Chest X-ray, PA view. Patient: 32 years old, sex M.
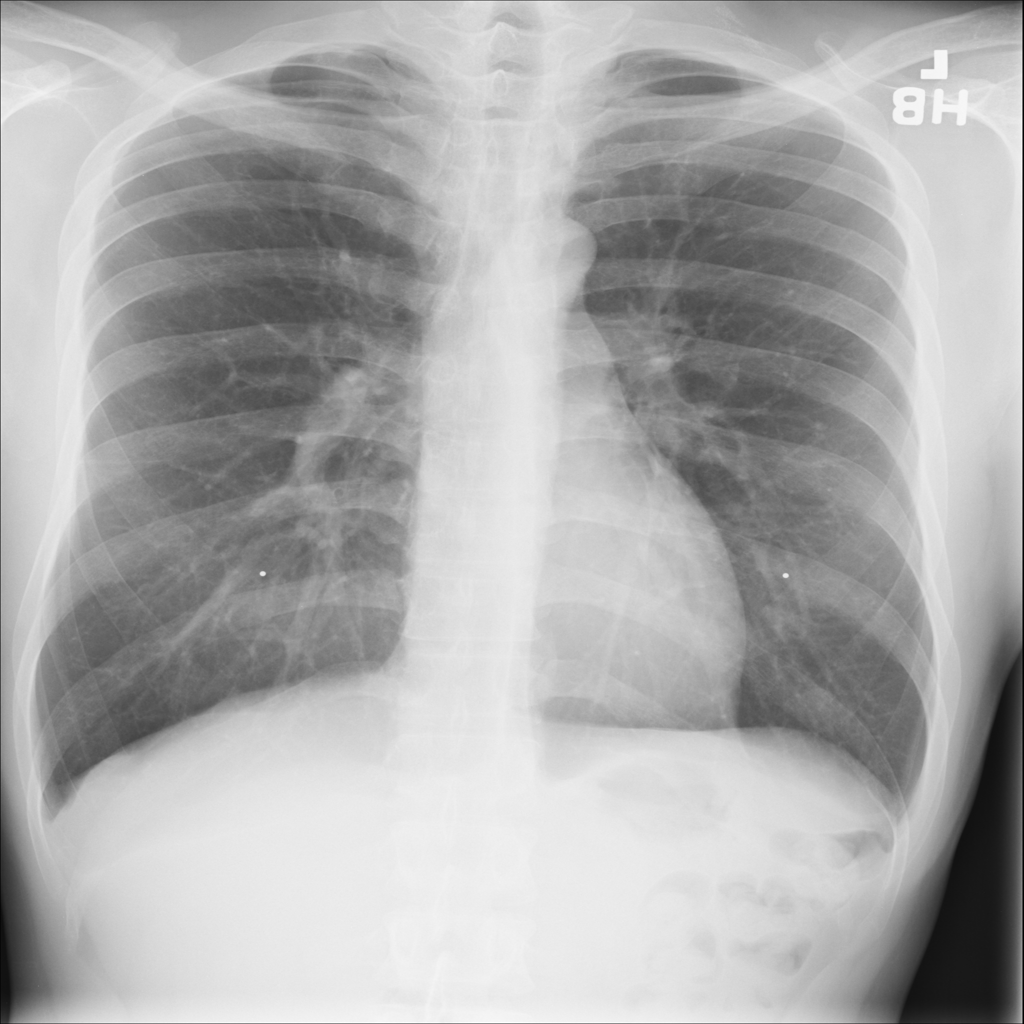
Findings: No Finding